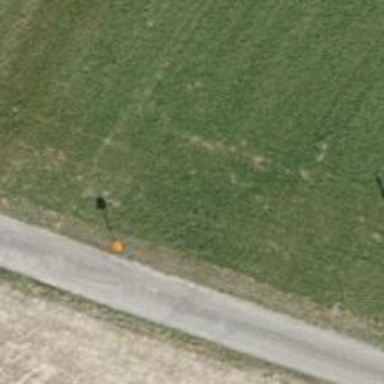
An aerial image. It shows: Pipeline marker.